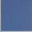
Piece: xx